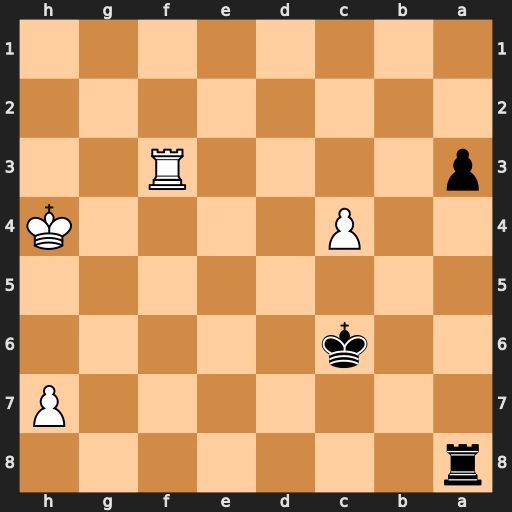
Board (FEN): r7/7P/2k5/8/2P4K/p4R2/8/8
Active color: b
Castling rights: -
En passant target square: -
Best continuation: a2 Rf1 Rh8 Rf6+ Kb7